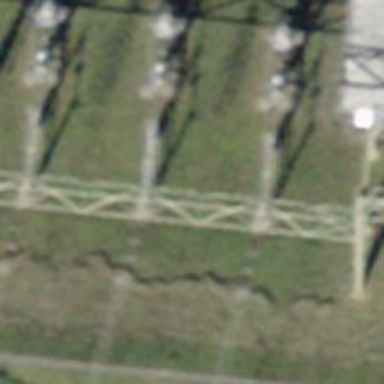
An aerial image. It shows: Insulator used in power equipment.